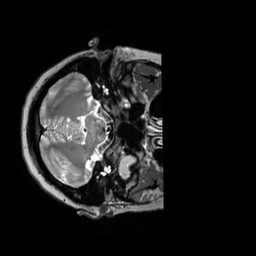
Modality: T2w
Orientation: axial
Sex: female
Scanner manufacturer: siemens
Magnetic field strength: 3 T
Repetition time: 3.2 s
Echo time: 0.409 s